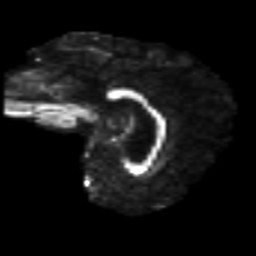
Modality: FA
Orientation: sagittal
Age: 41
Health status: ill
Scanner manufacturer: philips
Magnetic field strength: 3 T
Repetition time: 9 s
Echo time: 0.127 s